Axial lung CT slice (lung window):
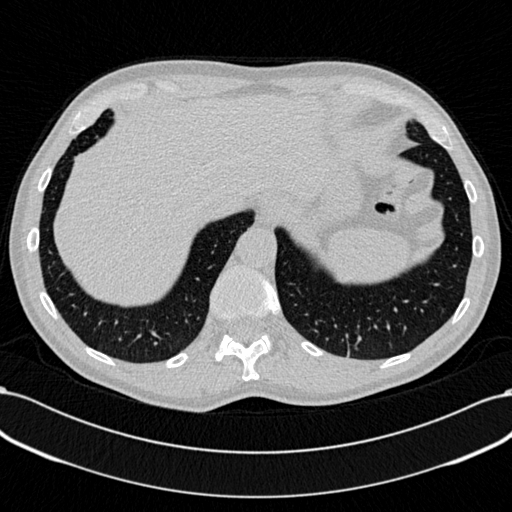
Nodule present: no